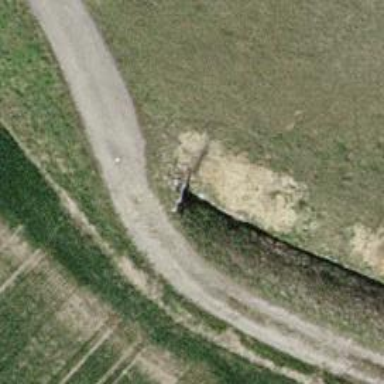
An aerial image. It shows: Culvert tunnel.